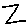
Label: zigzag